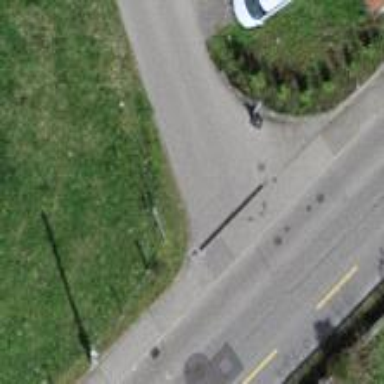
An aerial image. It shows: Unmarked crossing on the road.